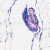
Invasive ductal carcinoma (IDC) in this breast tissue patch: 0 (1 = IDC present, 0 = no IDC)